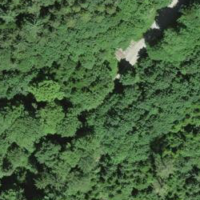
EUNIS habitat code: 43
Species observed at this site:
Campanula trachelium